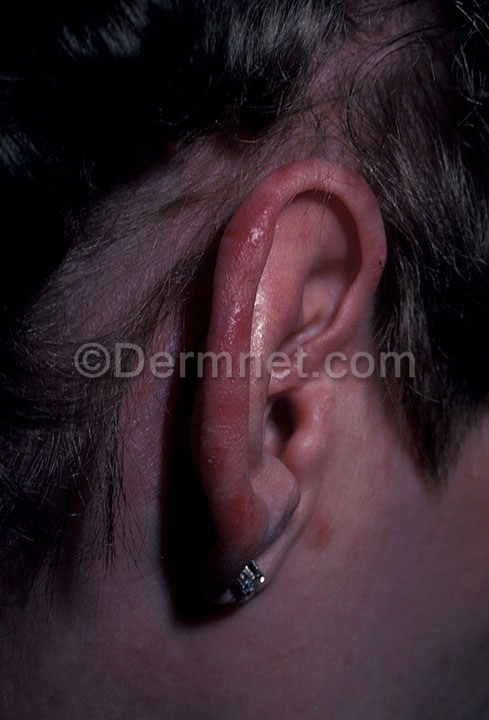
Disease: Seborrheic Keratoses and other Benign Tumors